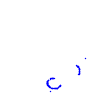
Particle: proton